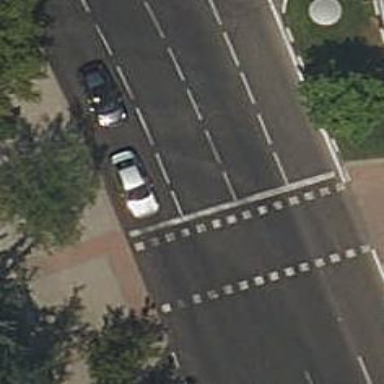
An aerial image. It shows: Road with traffic signals.